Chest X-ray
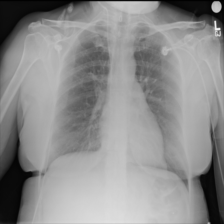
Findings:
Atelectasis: negative
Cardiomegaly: negative
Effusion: negative
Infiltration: negative
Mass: negative
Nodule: negative
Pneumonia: negative
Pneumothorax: negative
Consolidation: negative
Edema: negative
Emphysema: negative
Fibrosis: negative
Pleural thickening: negative
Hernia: negative